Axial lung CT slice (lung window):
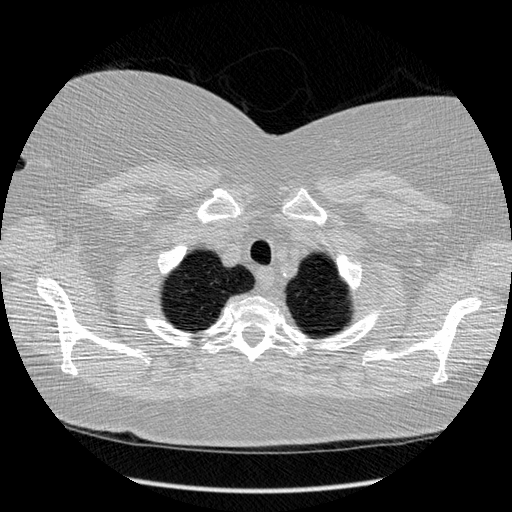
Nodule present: no